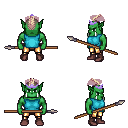
a pixel art fantasy rpg character, male body template, orc, green skin, teal sleeveless shirt, gold greaves, white blonde short mohawk hairstyle, purple tiara, maroon shoes, spear, four views (front, back, left, right), 2x2 character sprite sheet, small pixel art, hard edges, no anti-aliasing